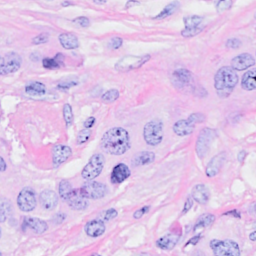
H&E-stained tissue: Breast